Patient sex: M
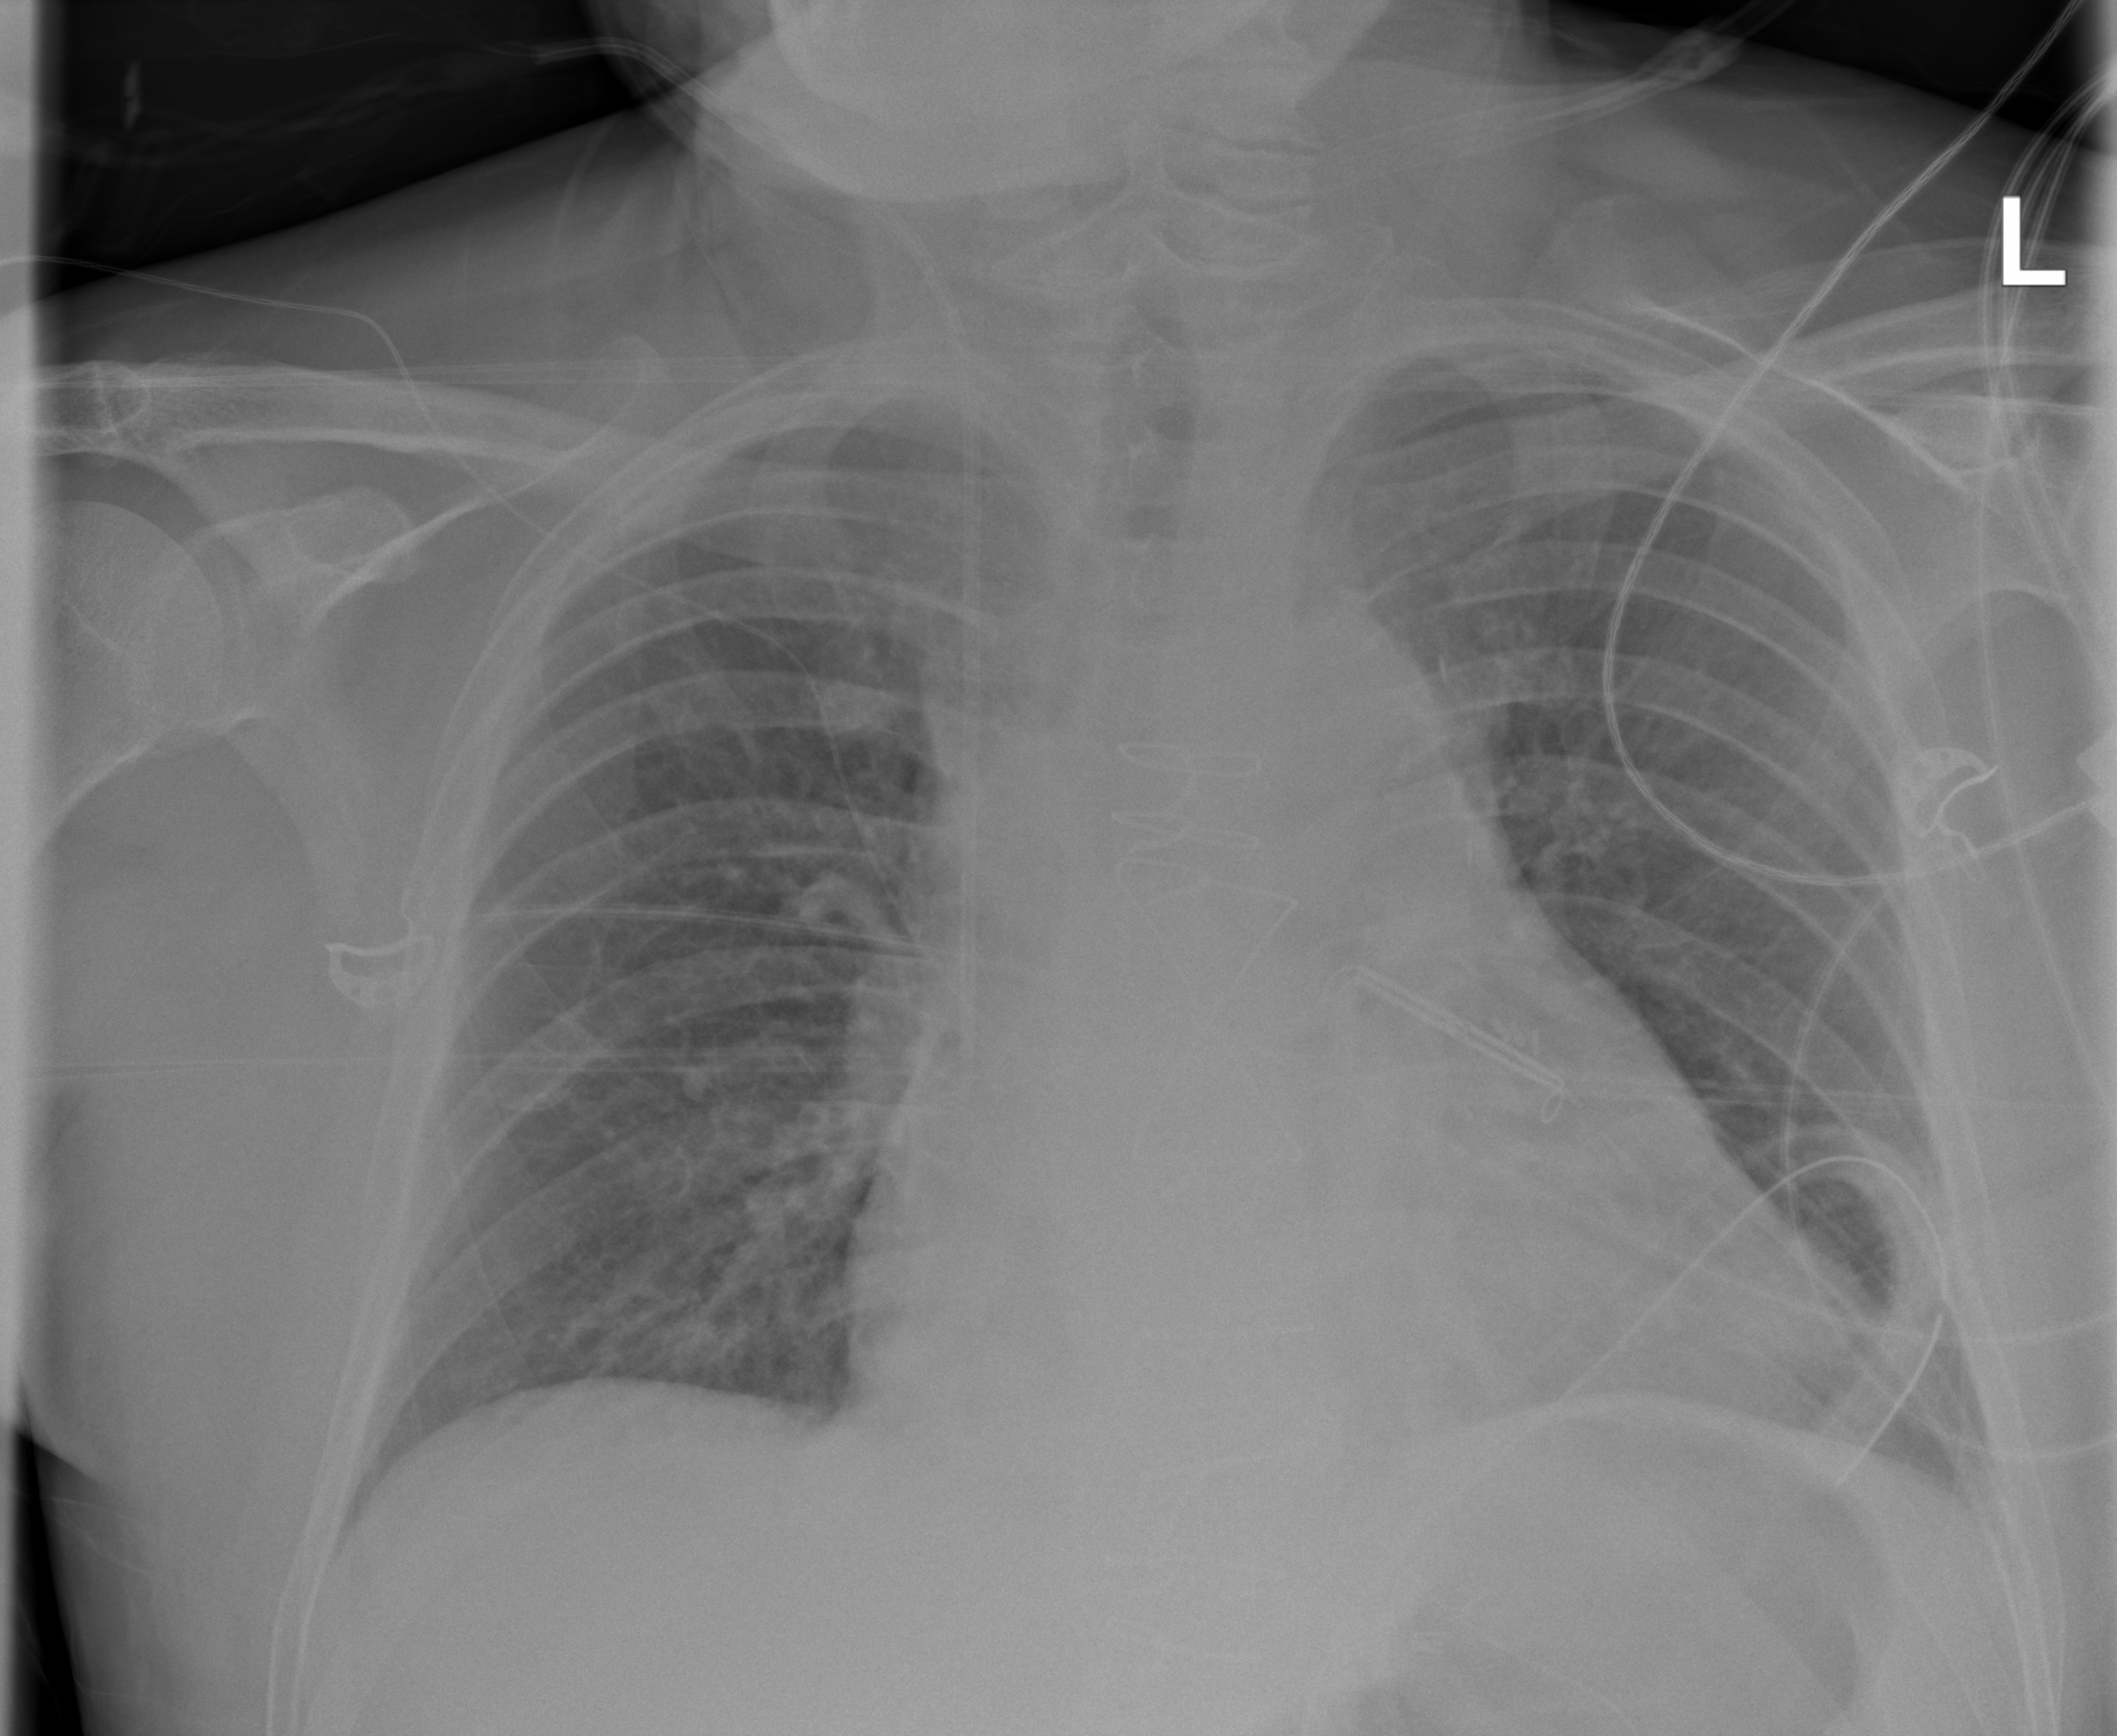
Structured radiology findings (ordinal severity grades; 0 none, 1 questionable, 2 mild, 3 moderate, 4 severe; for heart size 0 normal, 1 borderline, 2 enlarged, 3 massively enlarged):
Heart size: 2
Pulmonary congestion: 1
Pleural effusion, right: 0
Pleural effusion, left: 1
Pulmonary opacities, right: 0
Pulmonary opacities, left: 0
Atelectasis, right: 0
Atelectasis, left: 0